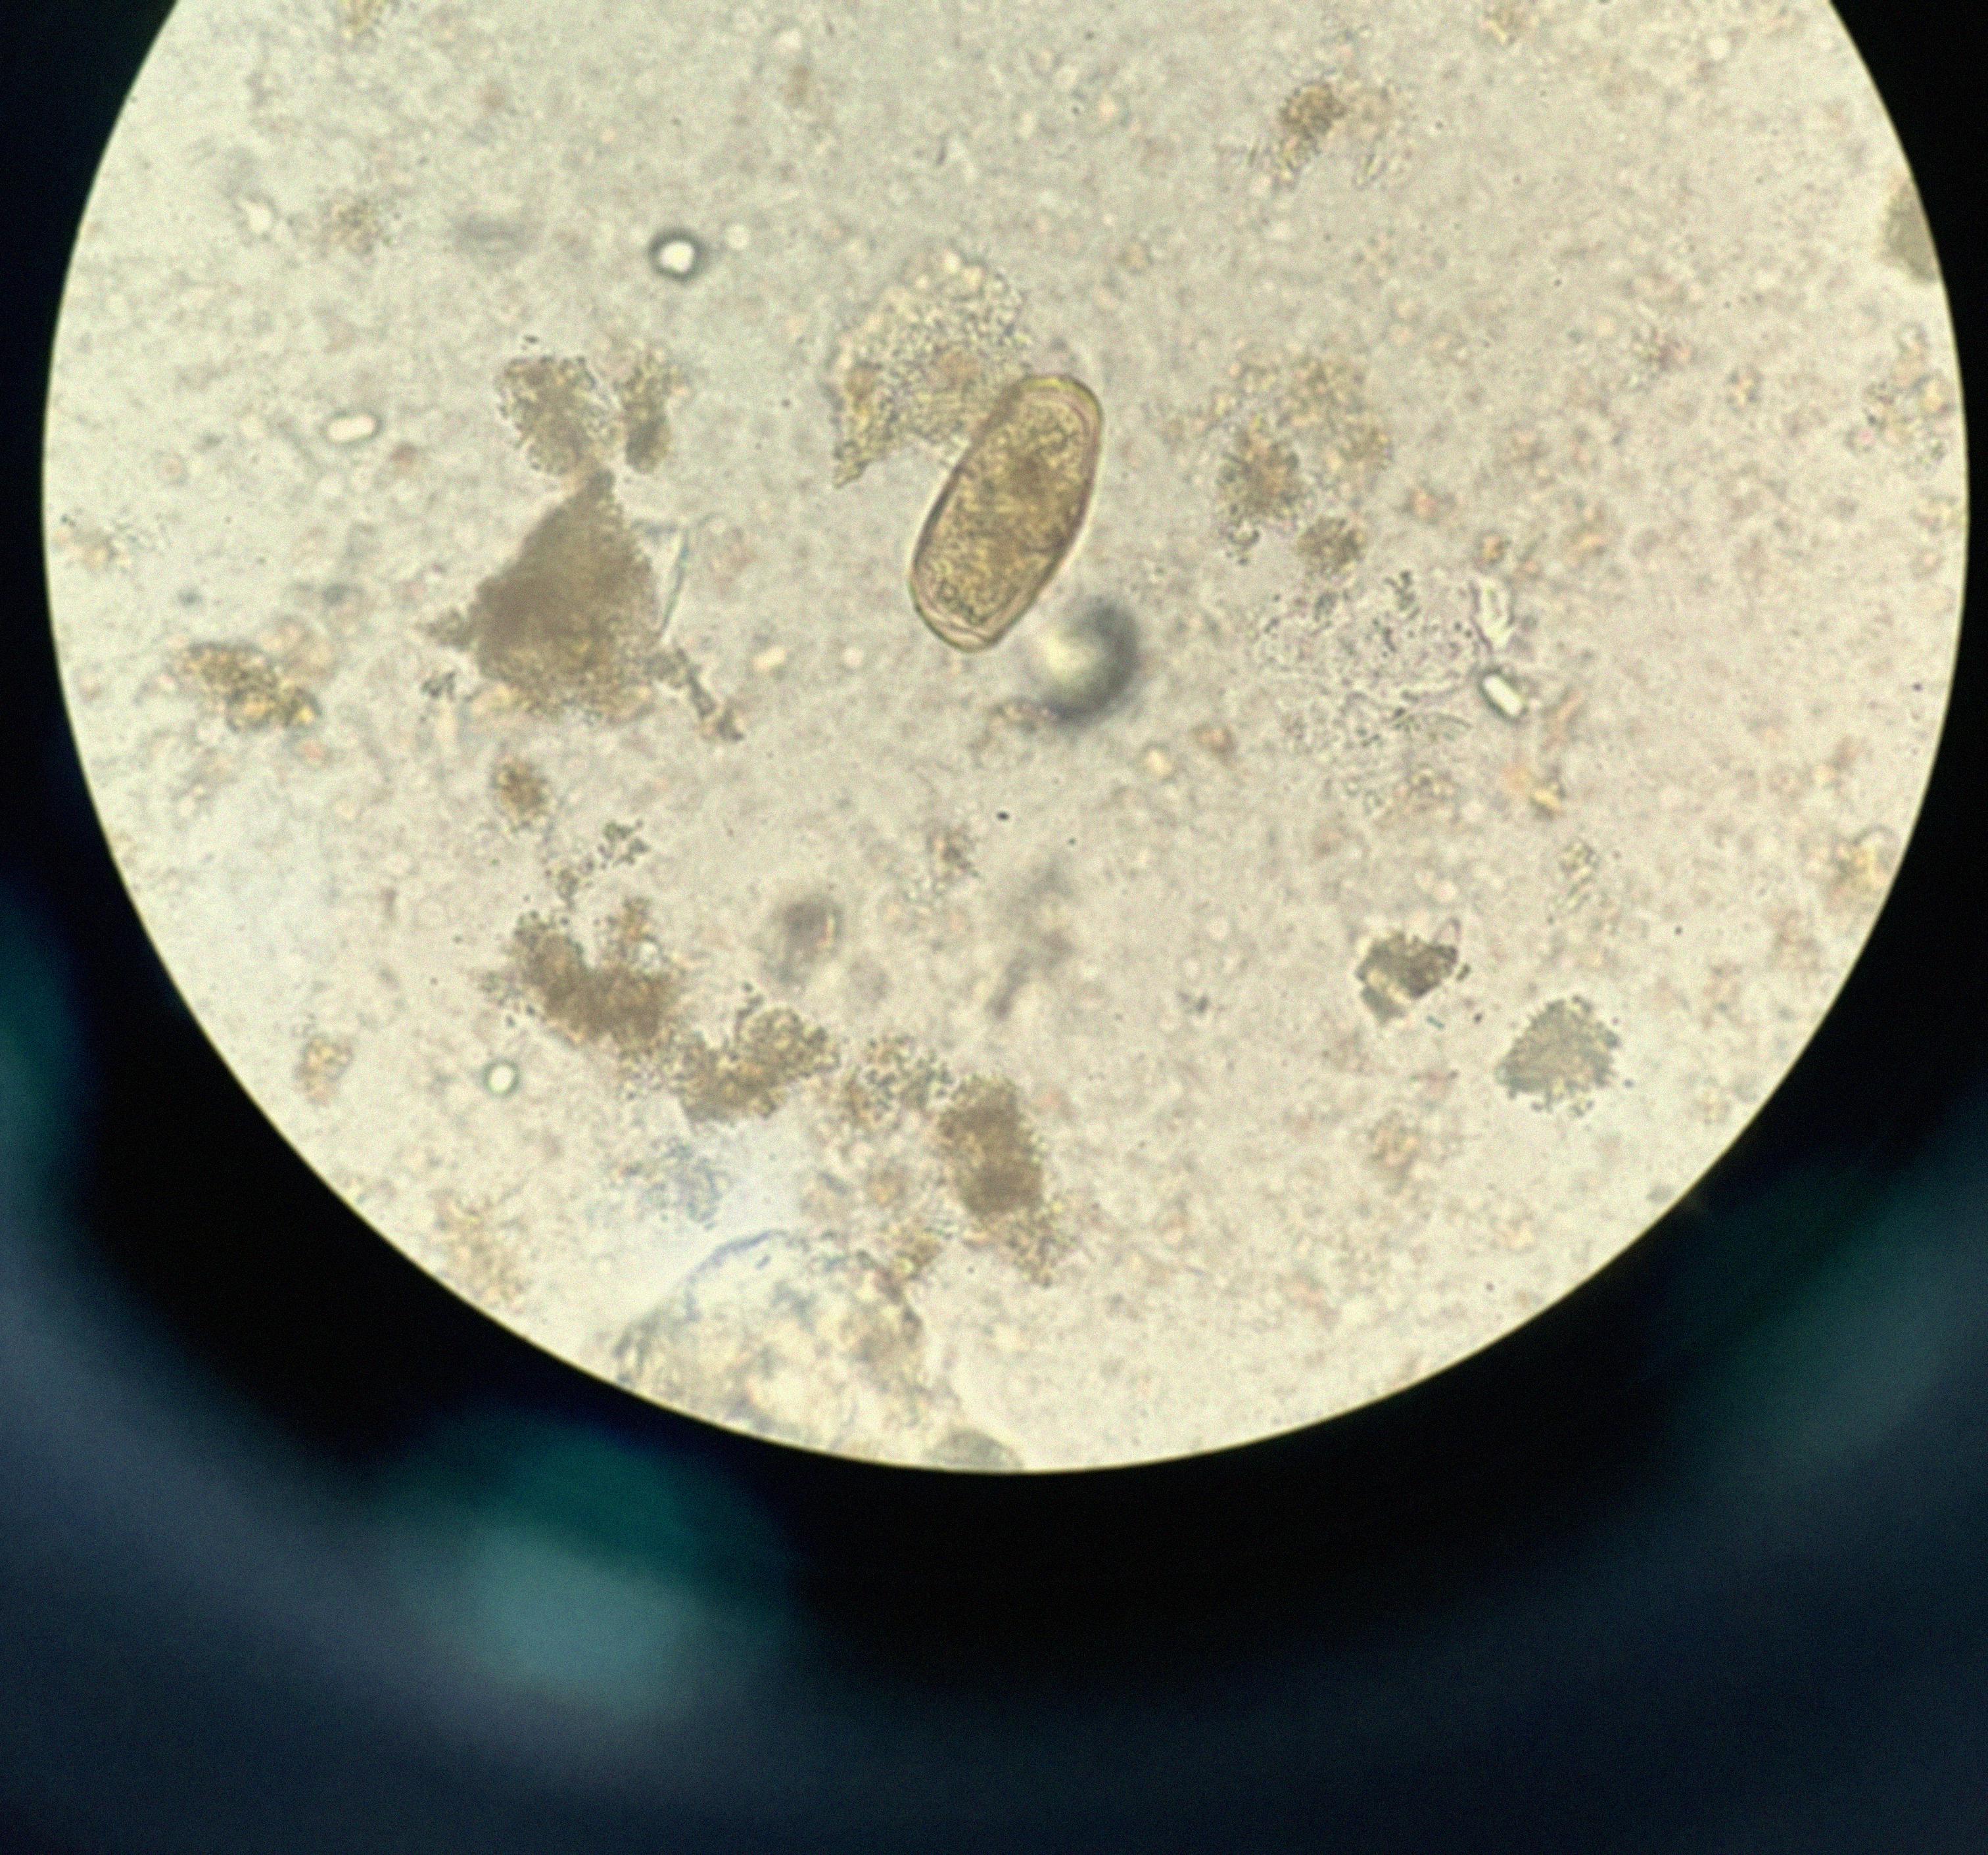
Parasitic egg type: Paragonimus spp